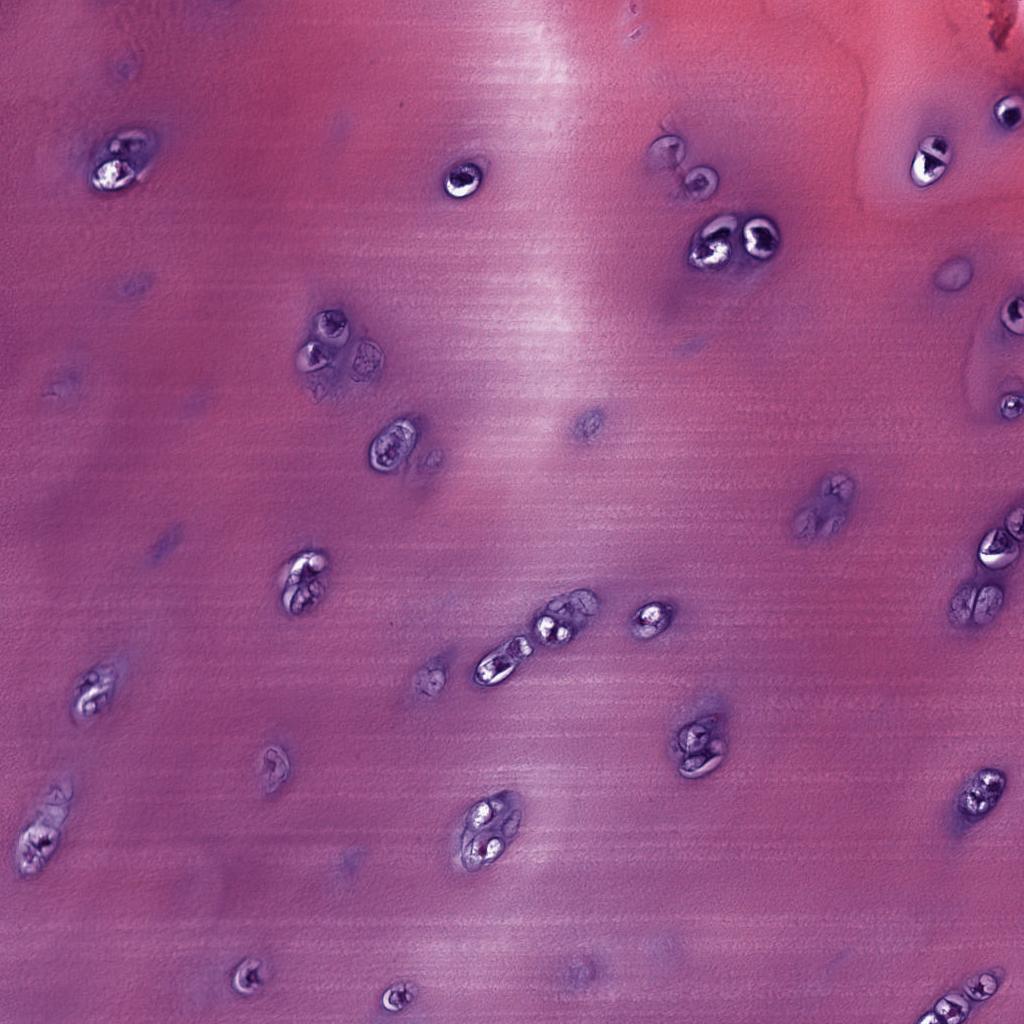
Label: Non-Tumor